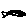
Label: fish